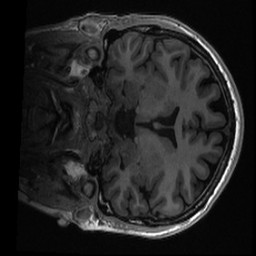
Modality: T1w
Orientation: coronal
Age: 30
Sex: female